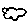
Label: cloud